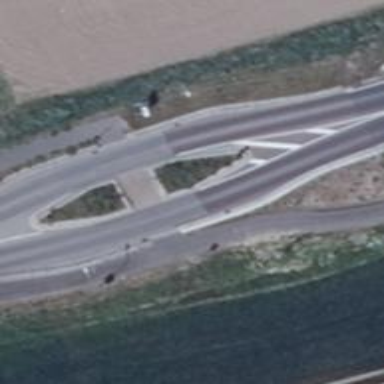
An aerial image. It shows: Crossing on the road.